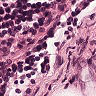
Metastatic tissue present: no